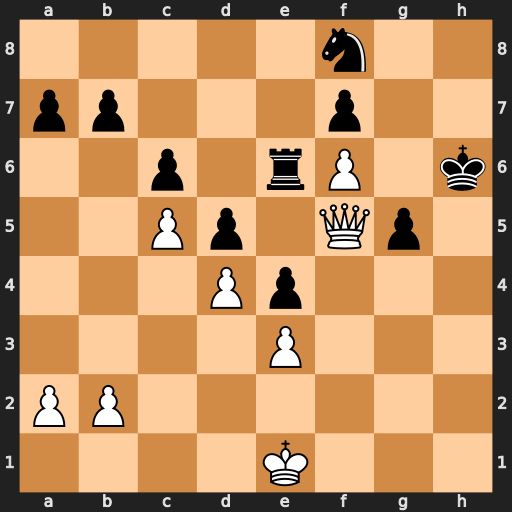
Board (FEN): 5n2/pp3p2/2p1rP1k/2Pp1Qp1/3Pp3/4P3/PP6/4K3
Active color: w
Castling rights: -
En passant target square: -
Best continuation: Qh3+ Kg6 Qh8